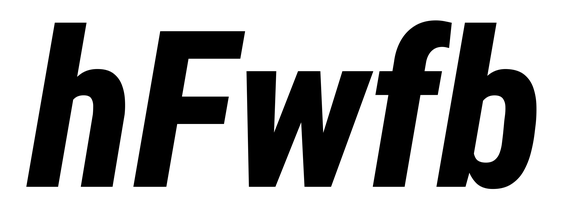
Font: Roboto-Italic_Condensed_ExtraBold_Italic